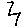
Label: zigzag